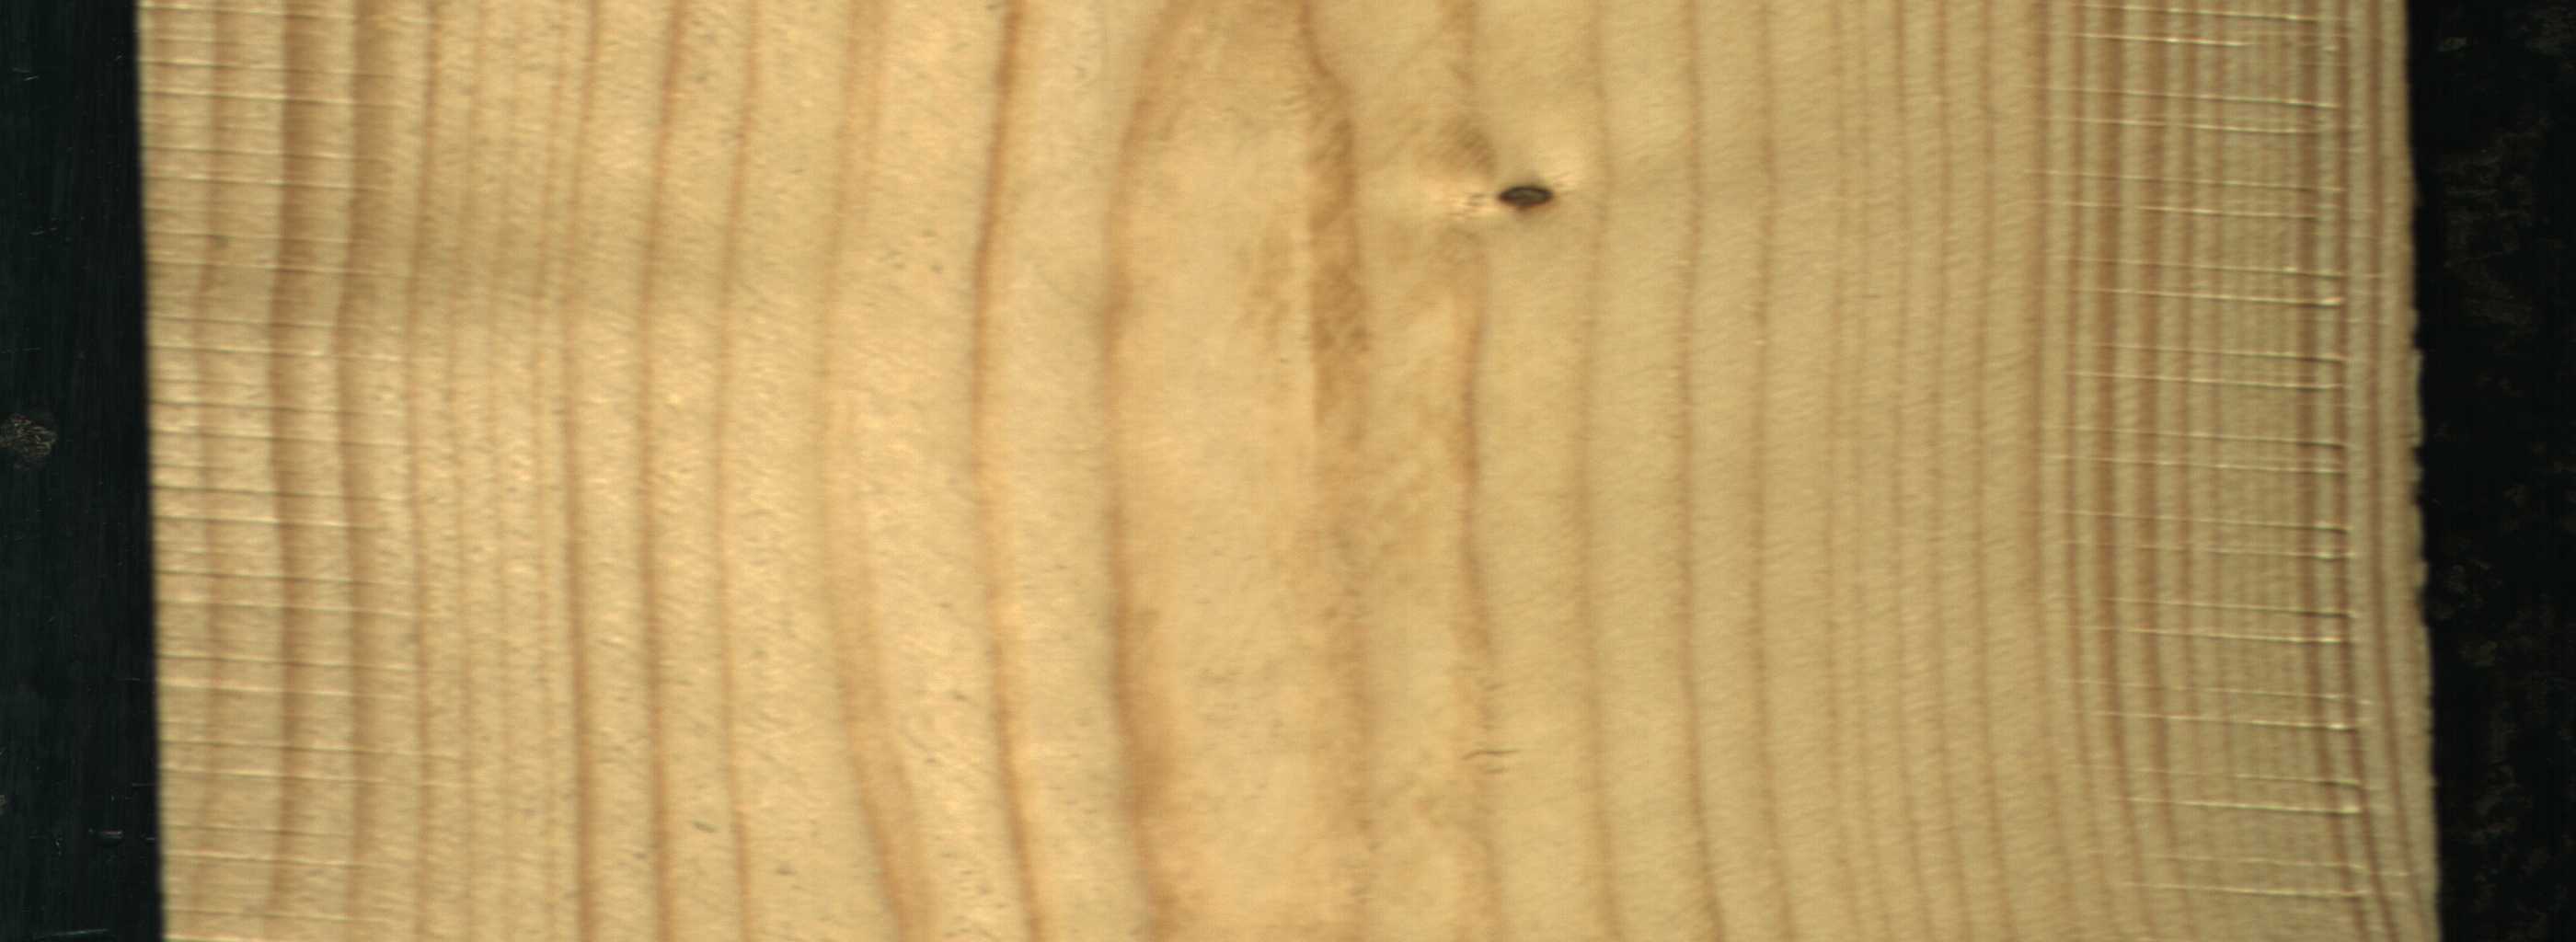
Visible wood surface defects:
Live_Knot